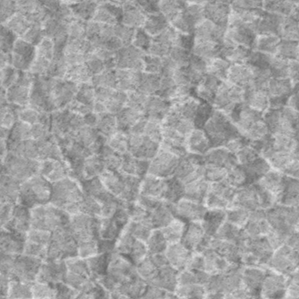
Label: frost